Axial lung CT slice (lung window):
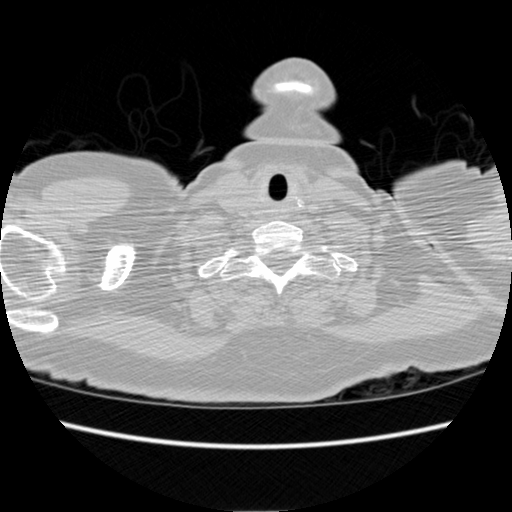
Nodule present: no